Interaction volume radius: 10 \u00c5
Interaction volume height: 10 \u00c5
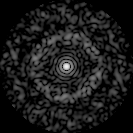
Disorder parameter: 0.8046